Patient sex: M
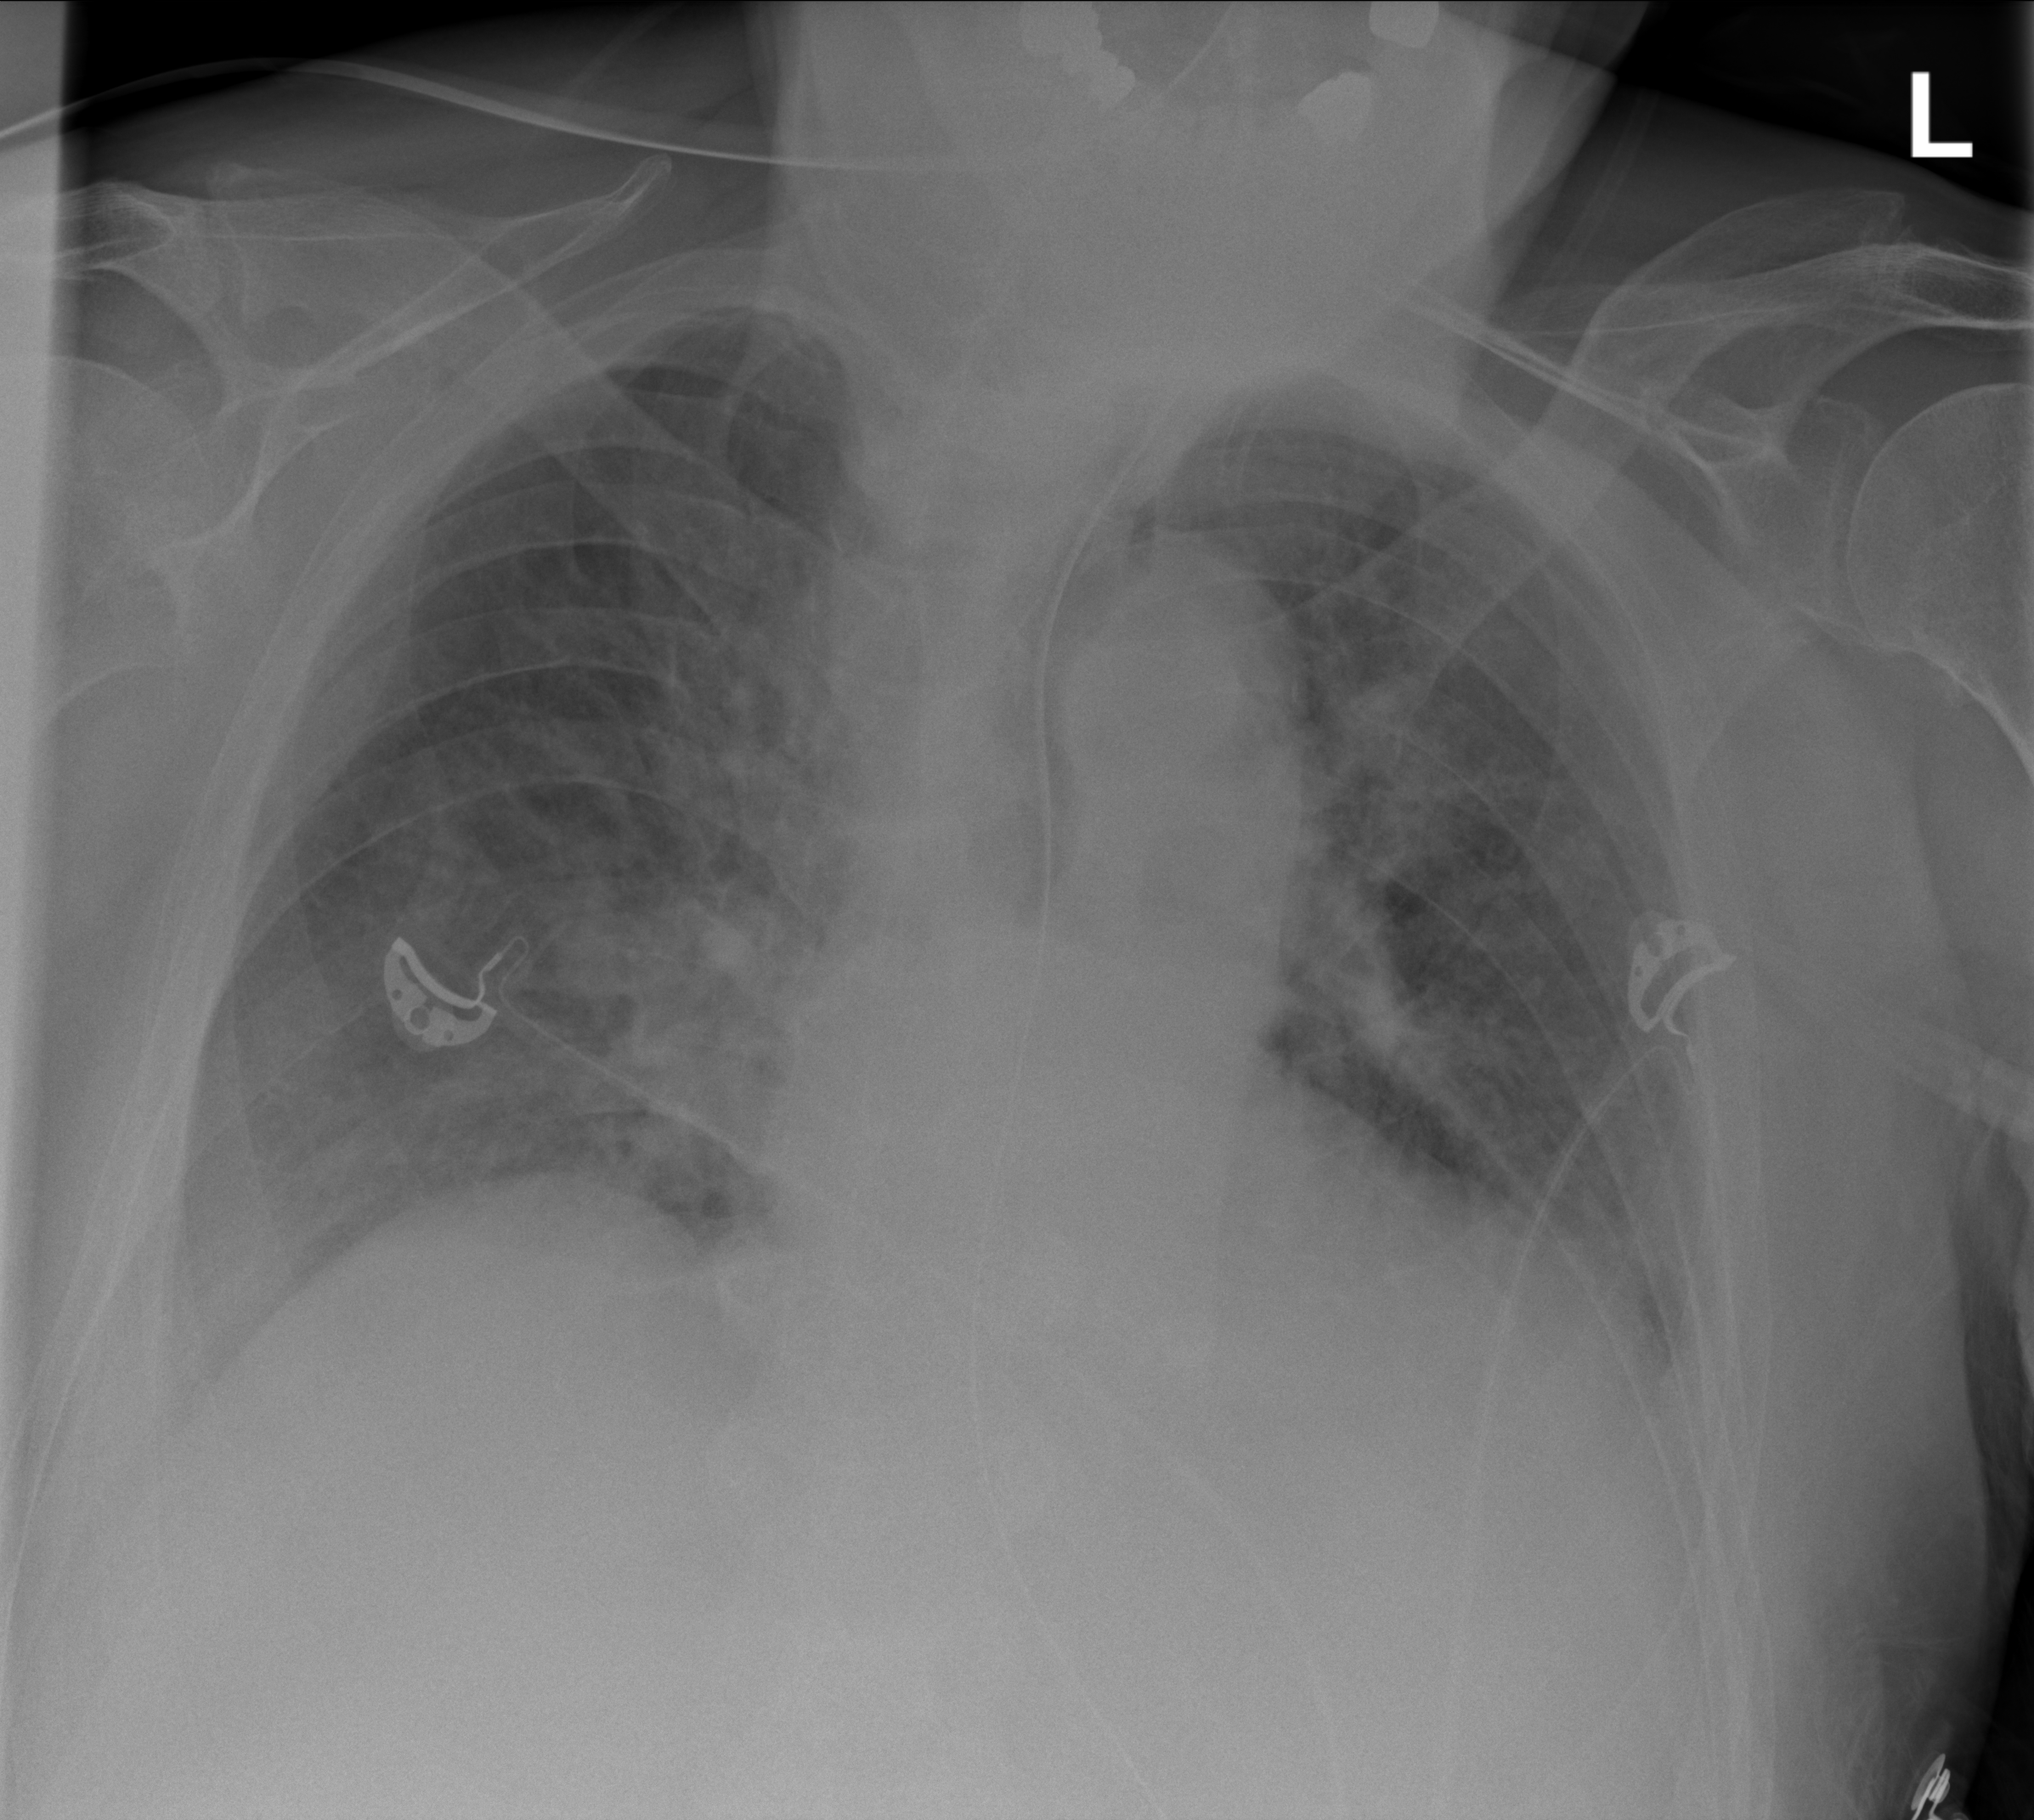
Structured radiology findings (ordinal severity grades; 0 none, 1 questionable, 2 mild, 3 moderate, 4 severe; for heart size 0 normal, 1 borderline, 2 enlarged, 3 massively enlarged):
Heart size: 0
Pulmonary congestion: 2
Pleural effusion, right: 2
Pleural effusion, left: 2
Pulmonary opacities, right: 0
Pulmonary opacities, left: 0
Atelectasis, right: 2
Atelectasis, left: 2